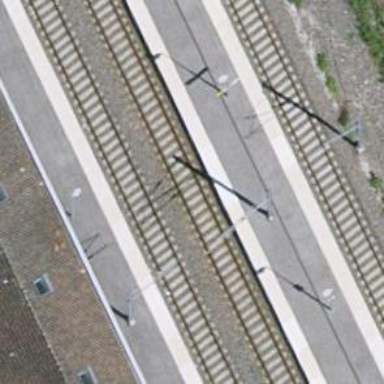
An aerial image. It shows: Public transport stop position along the railway.